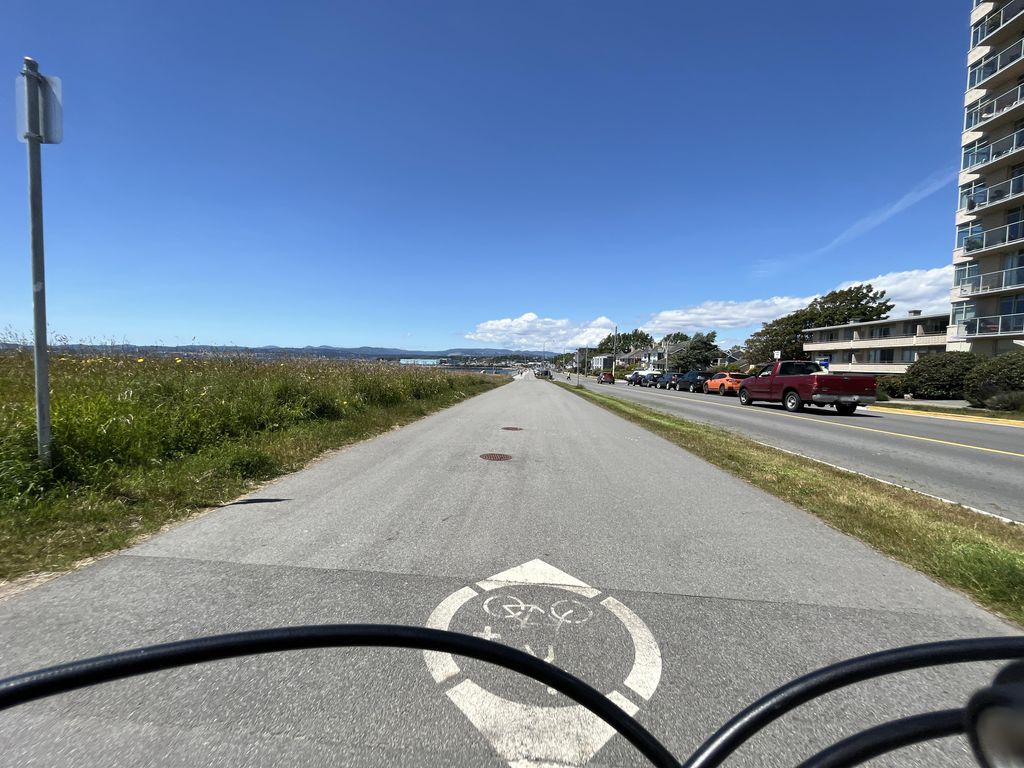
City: victoria